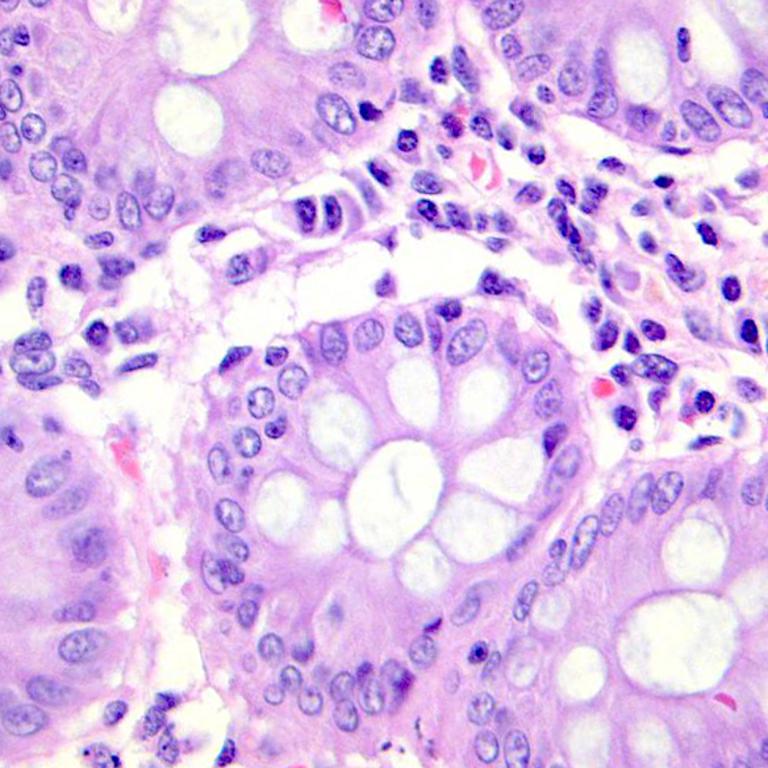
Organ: colon
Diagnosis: benign